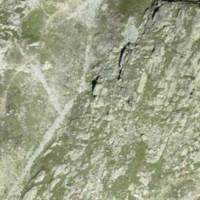
EUNIS habitat code: 48
Species observed at this site:
Phoenicurus ochruros